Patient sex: M
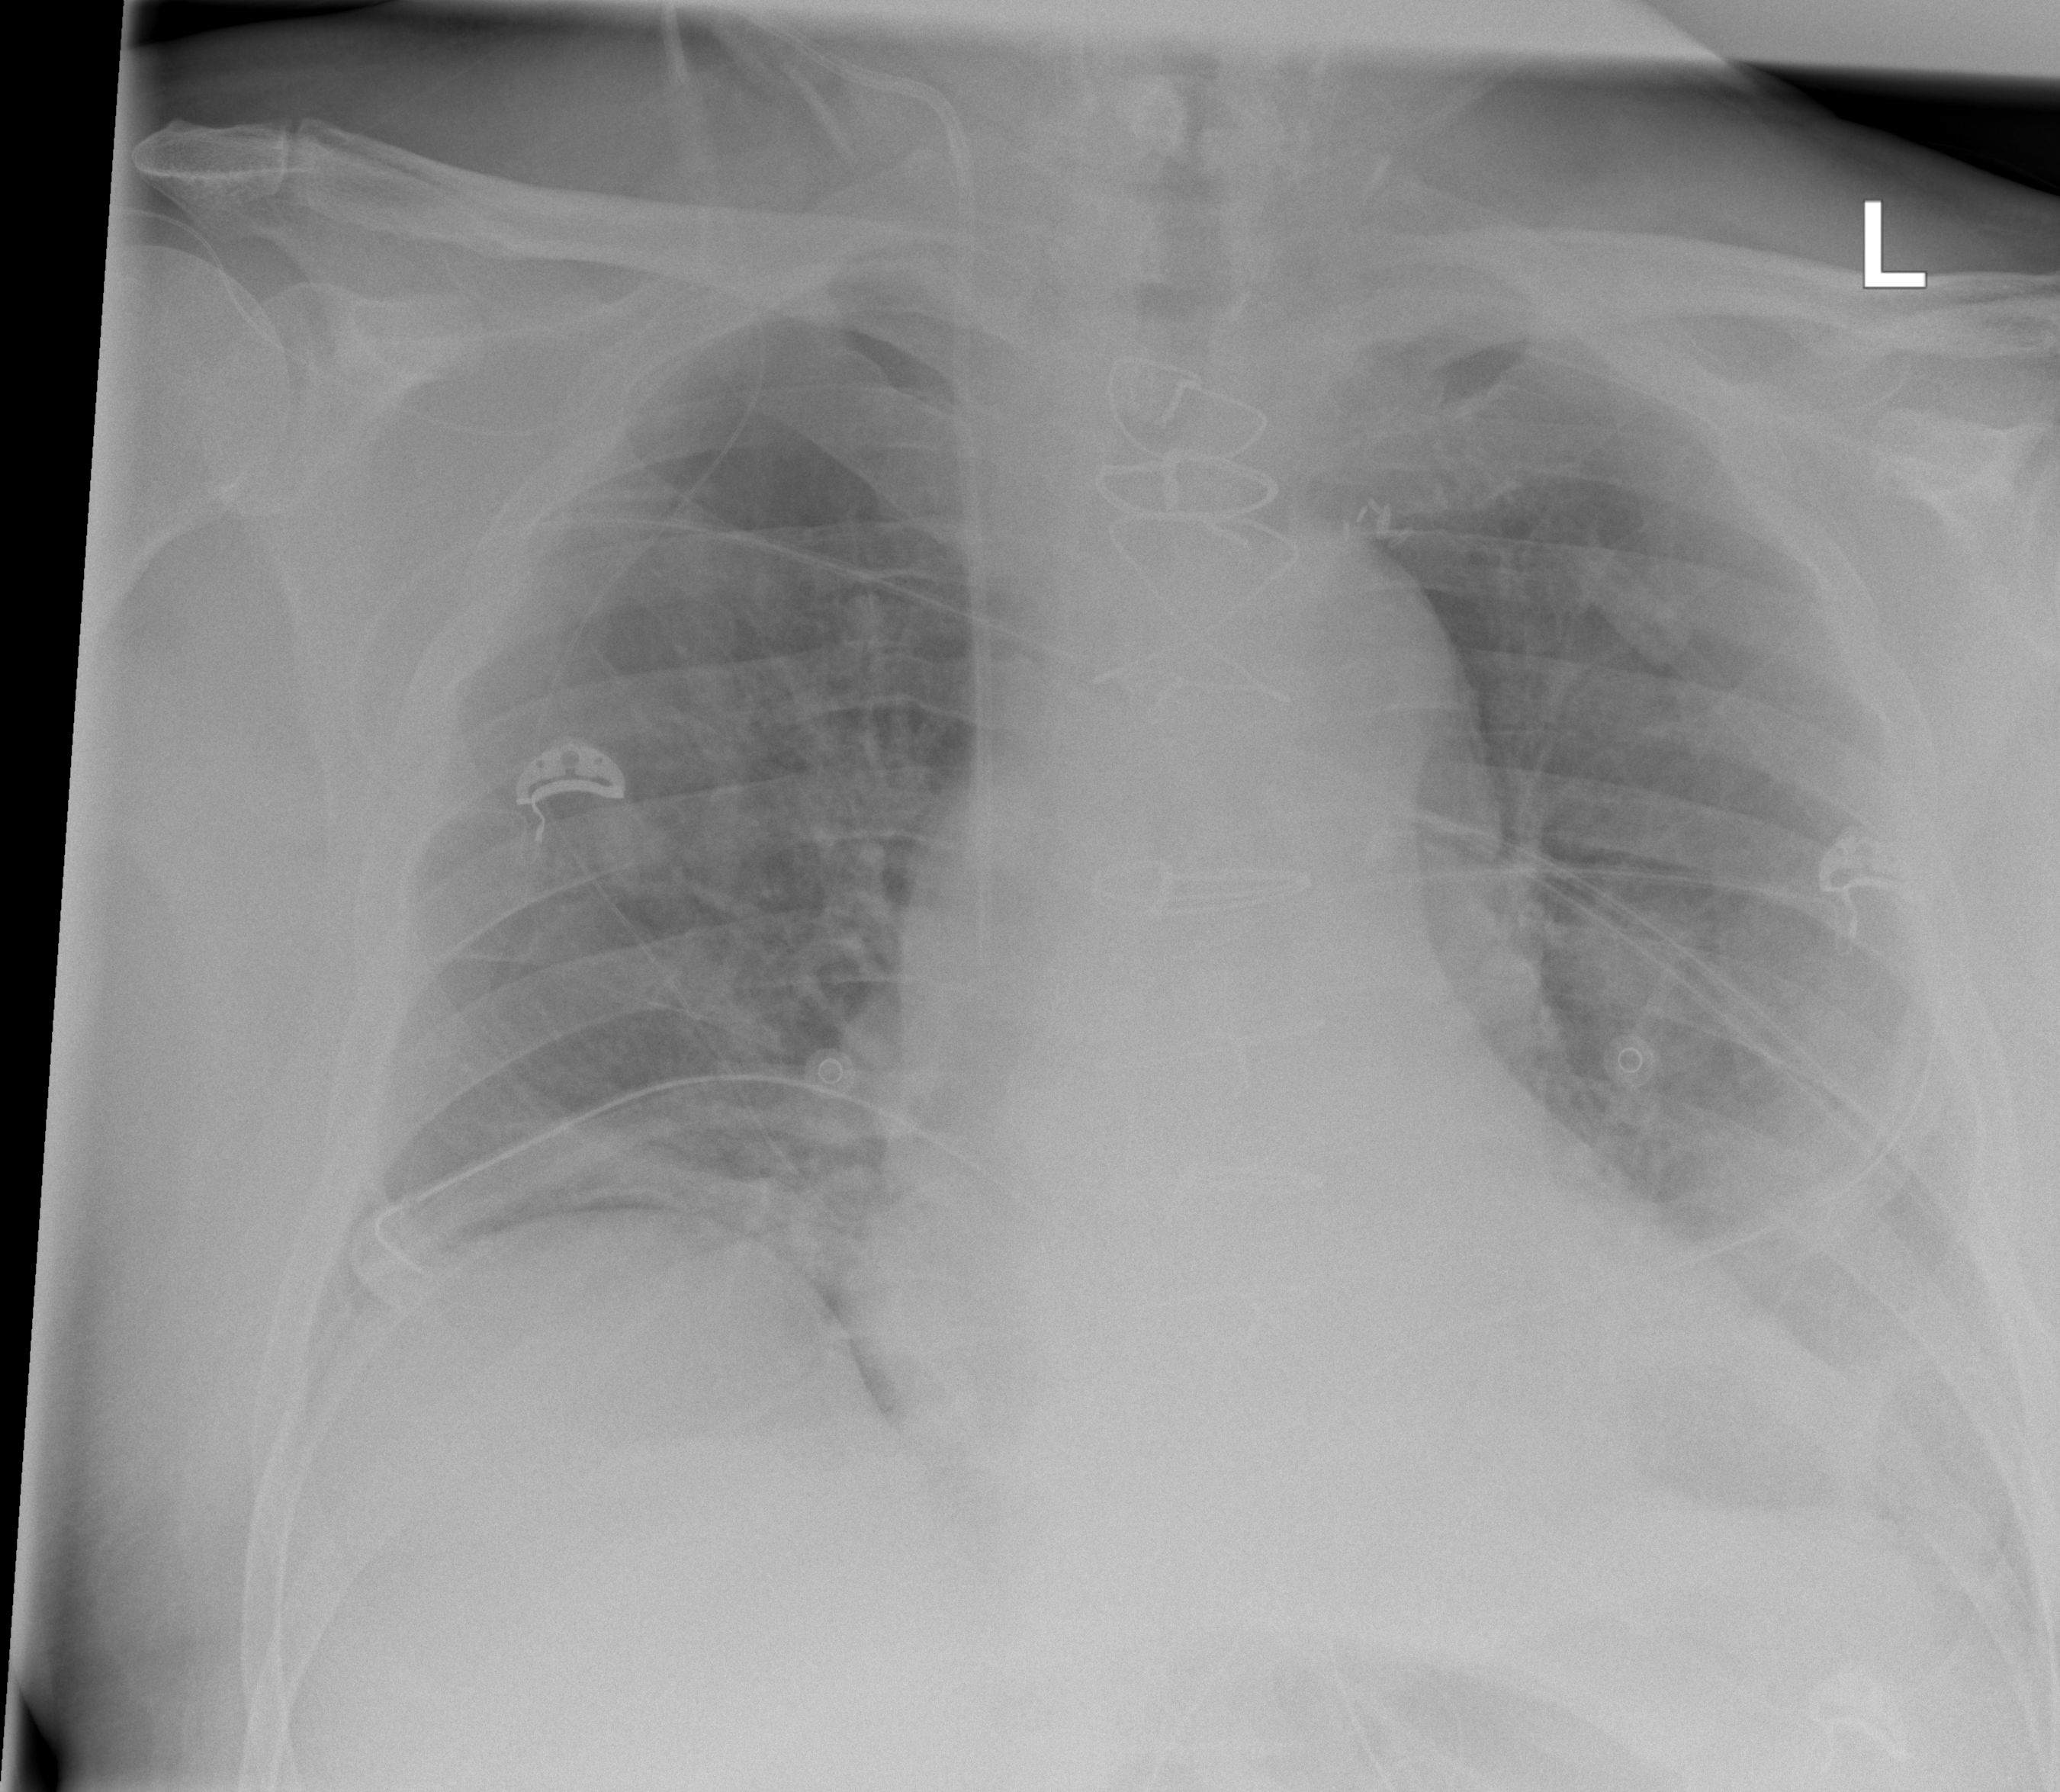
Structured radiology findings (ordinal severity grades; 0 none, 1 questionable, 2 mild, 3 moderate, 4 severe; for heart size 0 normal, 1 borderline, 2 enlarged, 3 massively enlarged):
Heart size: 1
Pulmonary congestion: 0
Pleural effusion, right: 0
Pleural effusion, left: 0
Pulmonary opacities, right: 0
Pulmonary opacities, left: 0
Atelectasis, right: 2
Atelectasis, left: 2